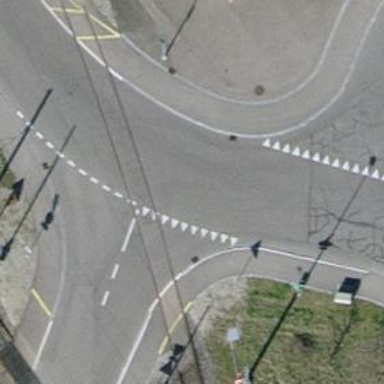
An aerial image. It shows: Road with "give way" sign.